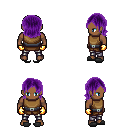
a pixel art fantasy rpg character, male body template, human, dark skin, leather chest armor, metal pants, purple long bangs hairstyle, gold gloves, gray slippers, four views (front, back, left, right), 2x2 character sprite sheet, small pixel art, hard edges, no anti-aliasing